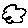
Label: cloud